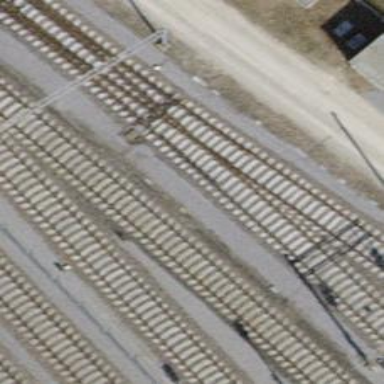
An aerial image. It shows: Rail spur with electrified contact line.